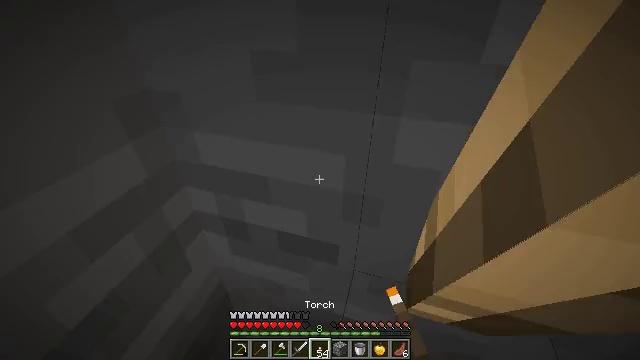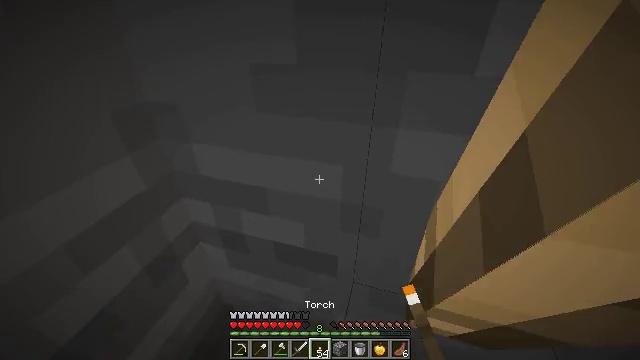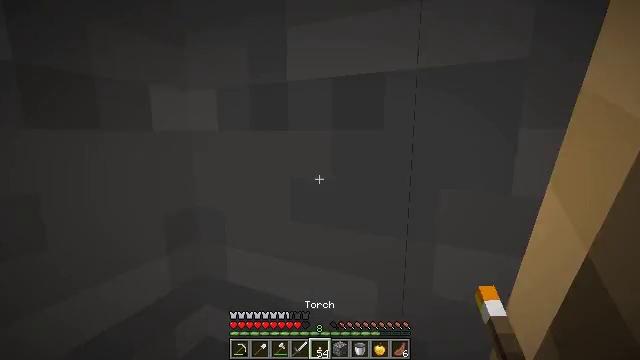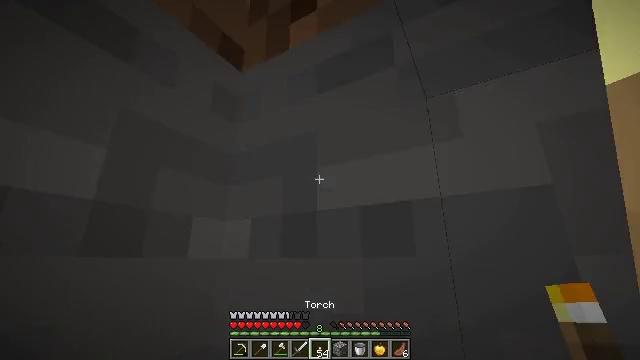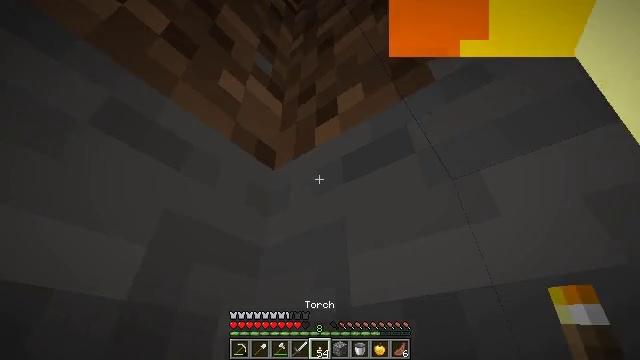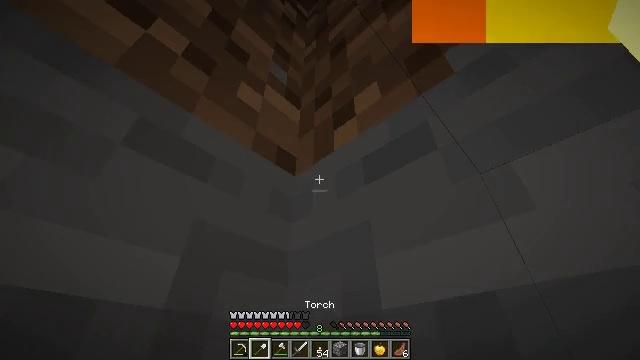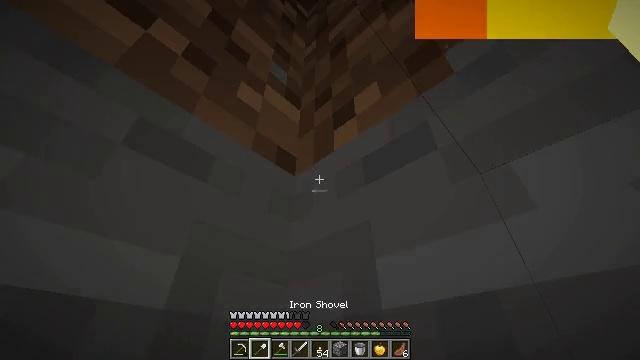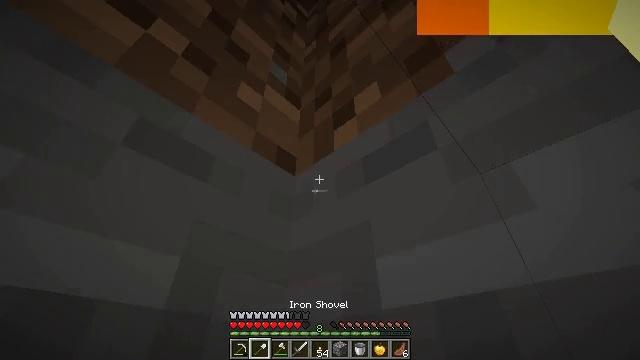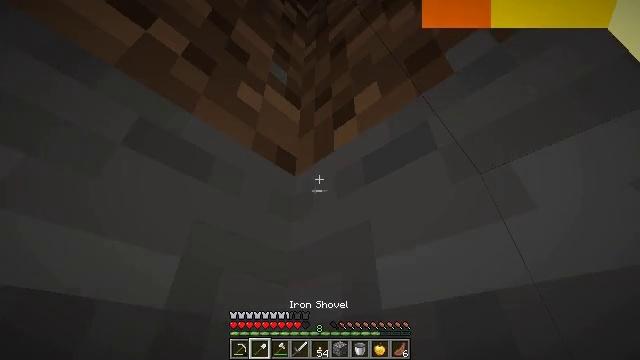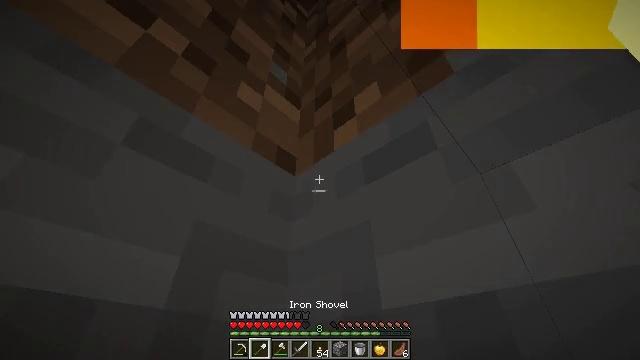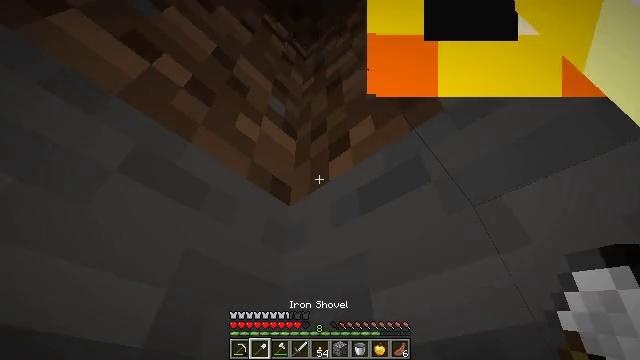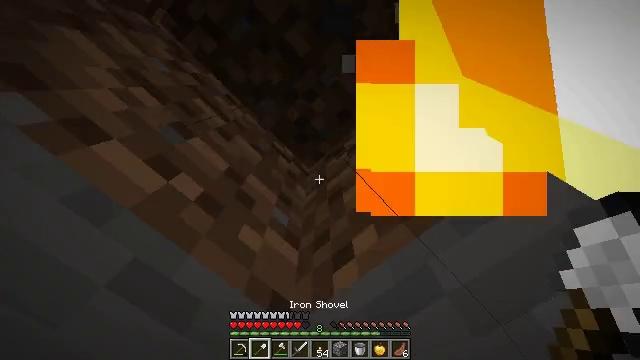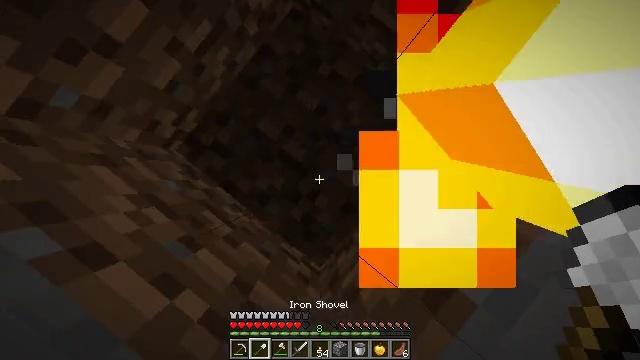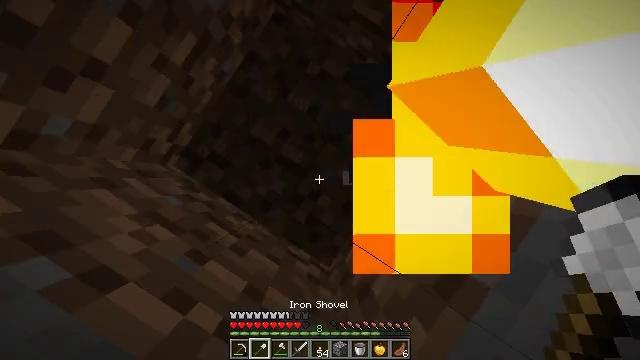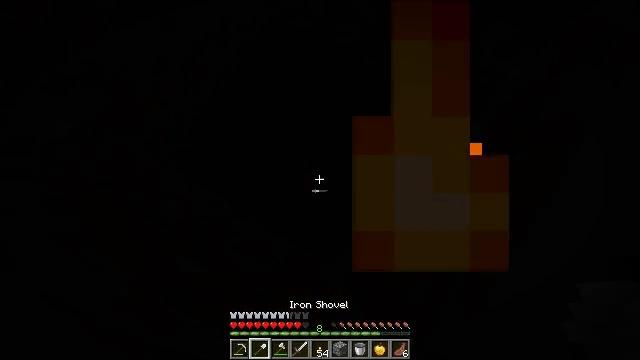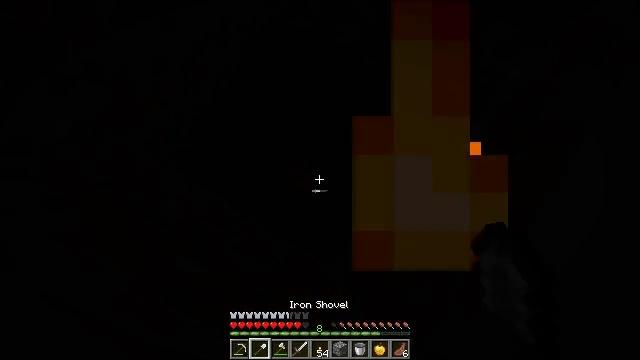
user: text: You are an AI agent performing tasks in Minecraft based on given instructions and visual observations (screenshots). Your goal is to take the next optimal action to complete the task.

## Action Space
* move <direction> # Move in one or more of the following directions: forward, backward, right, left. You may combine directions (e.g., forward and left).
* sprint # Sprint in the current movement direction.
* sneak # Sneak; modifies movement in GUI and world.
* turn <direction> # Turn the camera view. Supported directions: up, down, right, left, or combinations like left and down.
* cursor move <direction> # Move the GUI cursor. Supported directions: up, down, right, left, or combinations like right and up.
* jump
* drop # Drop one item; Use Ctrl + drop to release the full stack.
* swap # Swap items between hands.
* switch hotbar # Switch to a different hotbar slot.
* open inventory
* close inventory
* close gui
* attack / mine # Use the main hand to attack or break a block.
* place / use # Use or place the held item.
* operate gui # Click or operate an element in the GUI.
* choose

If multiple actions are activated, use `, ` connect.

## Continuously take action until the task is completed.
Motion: motion action
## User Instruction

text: Destroy the wall torch to gather it.
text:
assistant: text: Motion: turn up
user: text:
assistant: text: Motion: turn left and up
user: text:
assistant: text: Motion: turn left and up
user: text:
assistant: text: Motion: turn left and up
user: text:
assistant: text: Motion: turn left, switch to hotbar 2
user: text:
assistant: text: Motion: switch to hotbar 2
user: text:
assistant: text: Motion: switch to hotbar 2
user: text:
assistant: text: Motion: switch to hotbar 2
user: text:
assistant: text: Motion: no_op
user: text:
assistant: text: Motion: turn right and up
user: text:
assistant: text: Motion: turn left and up
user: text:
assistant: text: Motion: turn left and up
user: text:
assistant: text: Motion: turn left and up
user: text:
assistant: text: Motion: turn left and up, attack / mine
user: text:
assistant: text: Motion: turn up, attack / mine
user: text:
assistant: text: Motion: turn up, attack / mine
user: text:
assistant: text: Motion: turn up, attack / mine
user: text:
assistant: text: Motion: turn up, attack / mine
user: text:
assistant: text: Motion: attack / mine